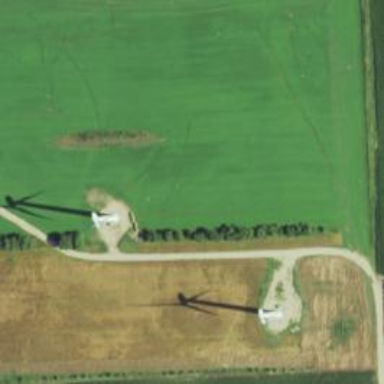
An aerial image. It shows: Wind generator powered by wind. The generator type is horizontal axis and it uses wind turbines.